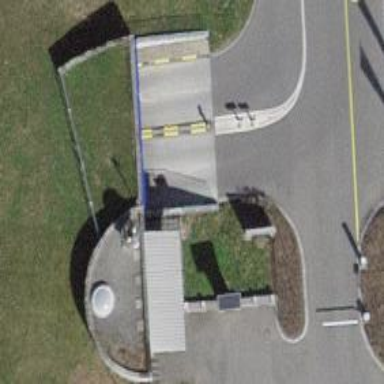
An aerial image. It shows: Parking area.